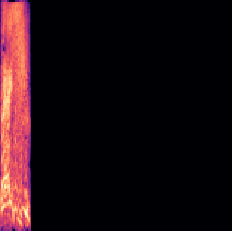
Sound class: Person sneeze